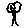
Label: tree